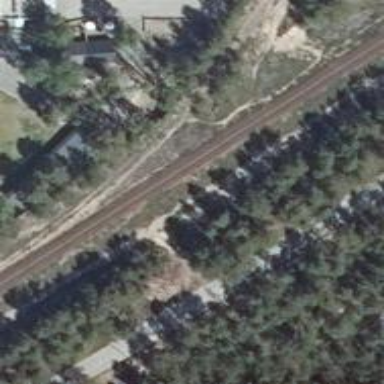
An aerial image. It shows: Continuous rail for railway.